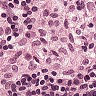
Metastatic tissue present: no